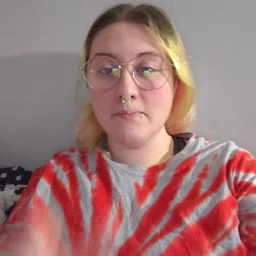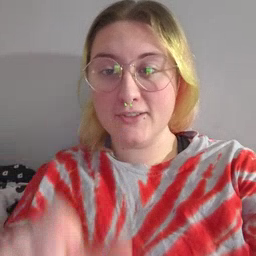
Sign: person